Question: If a push notification comes thru, and the user taps "close" (to ignore the notification) is the app told about the event?
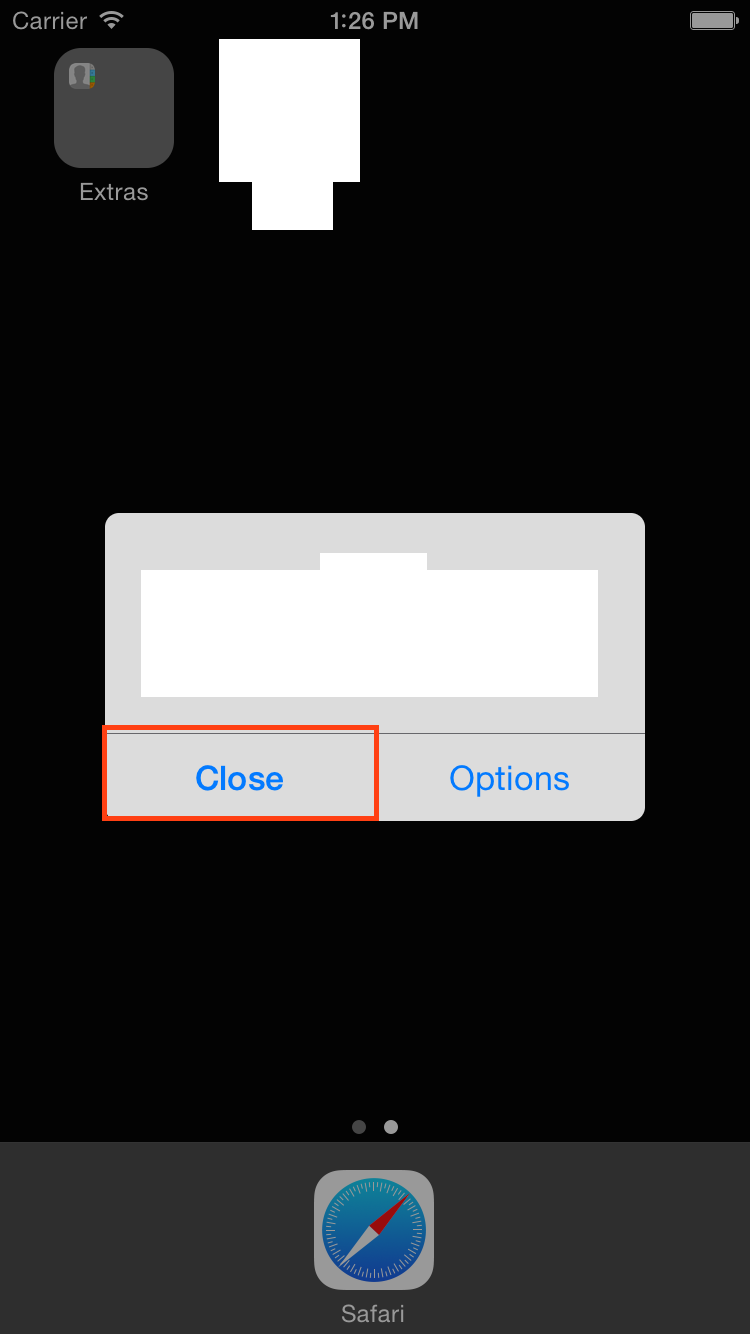
Answer: No, it's a one way path, after the user press the close button, its gone forever.